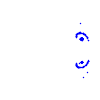
Particle: kaon